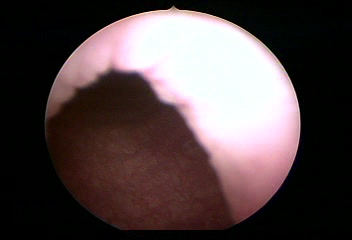
Modality: WLC
Class: Normal mucosa
Bladder cancer association: No